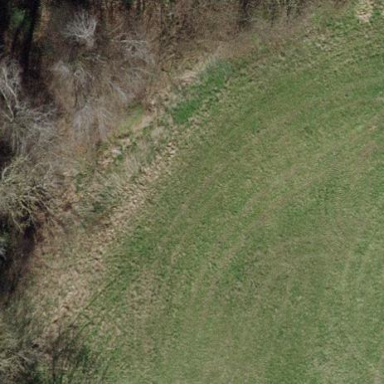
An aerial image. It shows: Beautiful meadow.